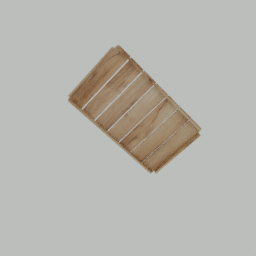
Label: tools